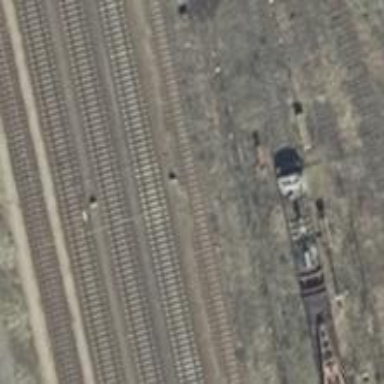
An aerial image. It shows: Solitary milestone along the railway.